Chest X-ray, PA view. Patient: 65 years old, sex M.
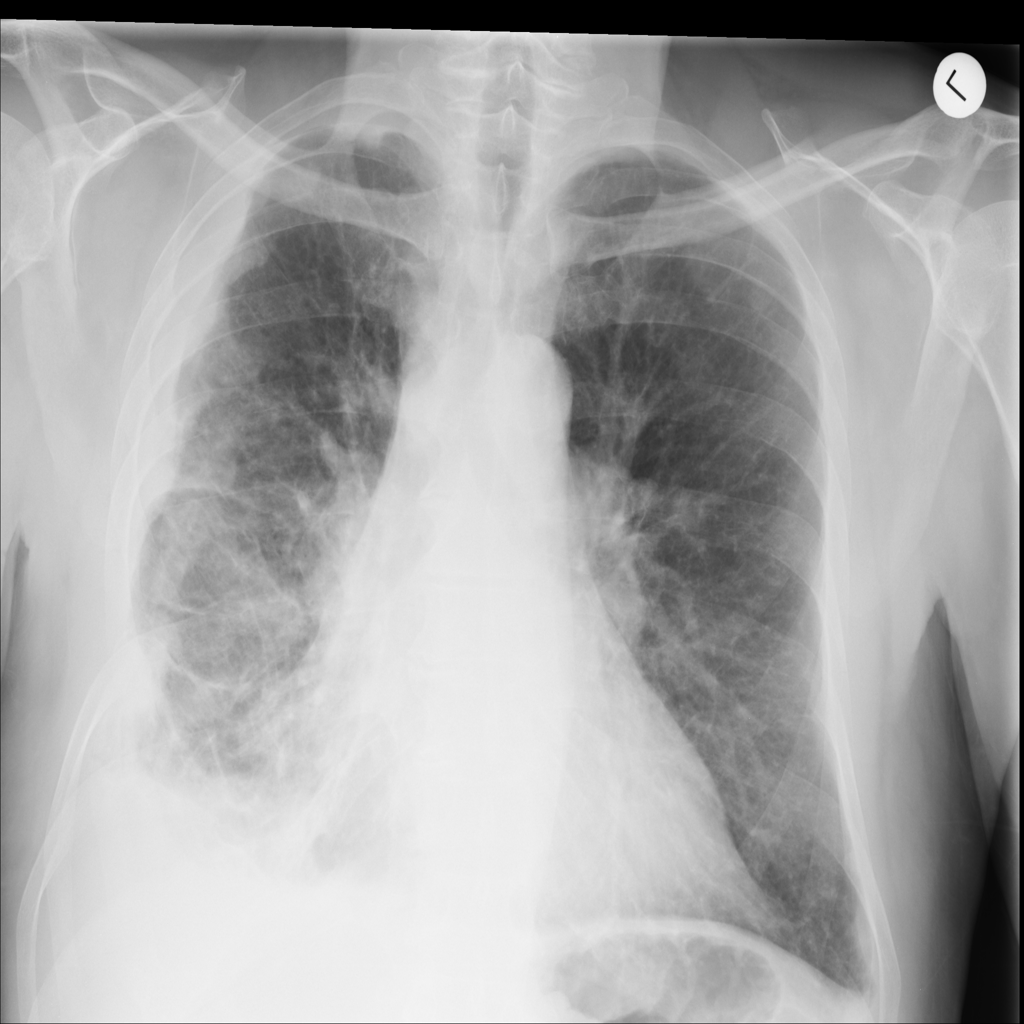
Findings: Cardiomegaly, Infiltration, Mass